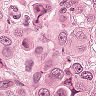
Metastatic tissue present: yes